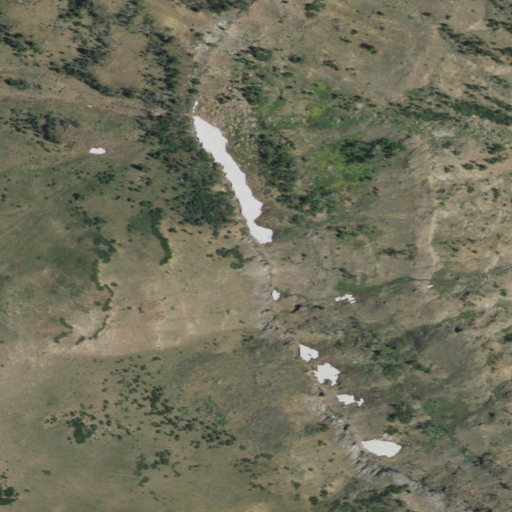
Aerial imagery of mountain in Wyoming named Monument Mountain containing shrub, grassland, barren land, and evergreen forest